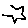
Label: hexagon